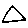
Label: triangle